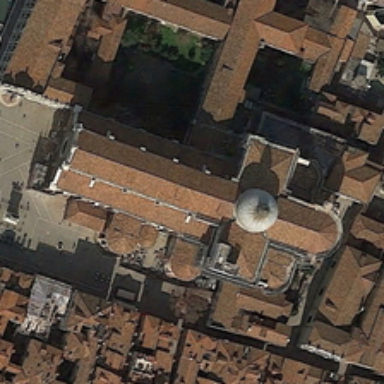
Some red buildings are around a red church .